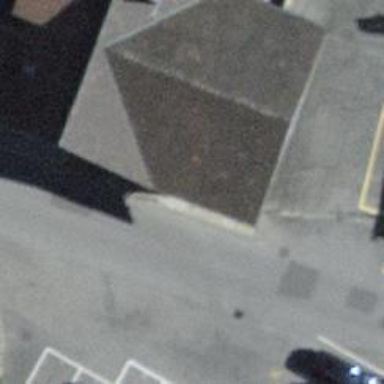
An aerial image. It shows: Post box.